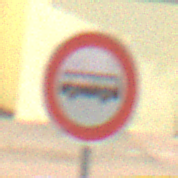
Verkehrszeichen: VerbotKraftomnibusse
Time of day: Midday
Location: Outdoor (Suburban)
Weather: PartlyCloudy
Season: NotSpecified
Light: Natural